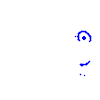
Particle: proton